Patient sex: M
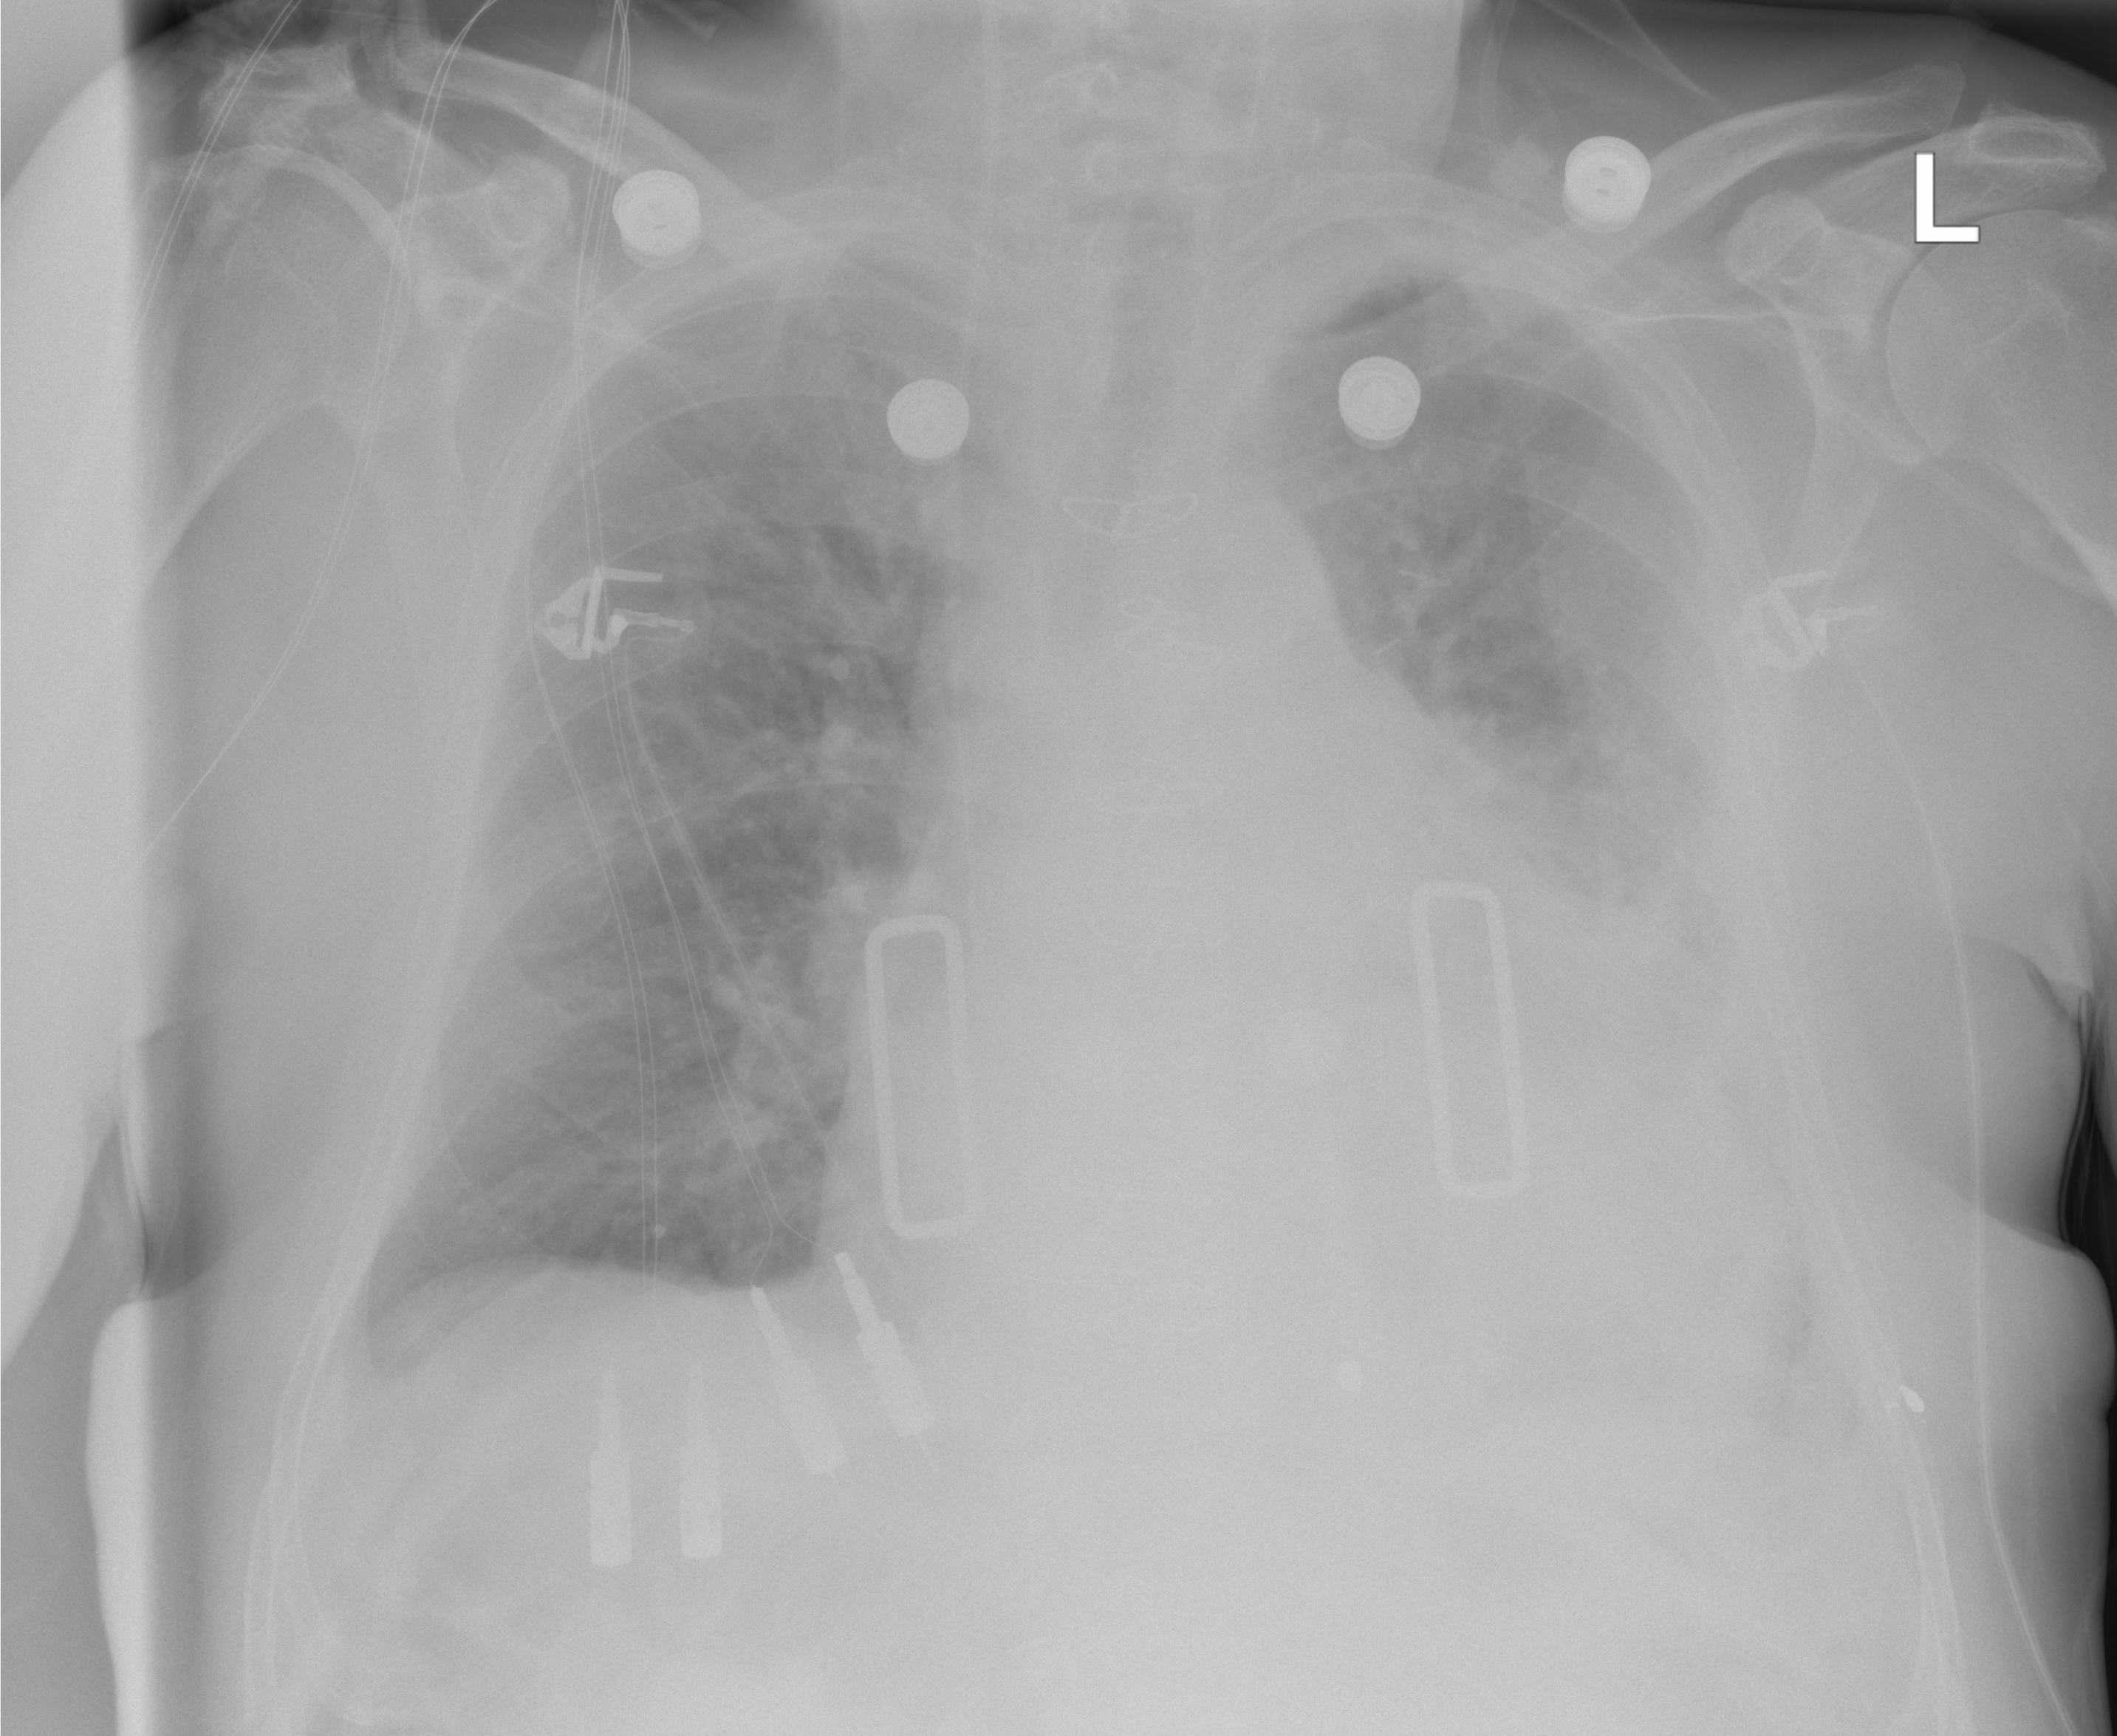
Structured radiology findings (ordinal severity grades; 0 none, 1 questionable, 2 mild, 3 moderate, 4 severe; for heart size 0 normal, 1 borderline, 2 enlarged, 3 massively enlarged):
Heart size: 0
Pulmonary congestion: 2
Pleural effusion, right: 0
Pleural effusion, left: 2
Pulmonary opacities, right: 0
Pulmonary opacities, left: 2
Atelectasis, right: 2
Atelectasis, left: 3